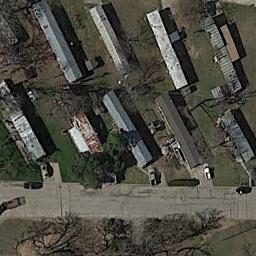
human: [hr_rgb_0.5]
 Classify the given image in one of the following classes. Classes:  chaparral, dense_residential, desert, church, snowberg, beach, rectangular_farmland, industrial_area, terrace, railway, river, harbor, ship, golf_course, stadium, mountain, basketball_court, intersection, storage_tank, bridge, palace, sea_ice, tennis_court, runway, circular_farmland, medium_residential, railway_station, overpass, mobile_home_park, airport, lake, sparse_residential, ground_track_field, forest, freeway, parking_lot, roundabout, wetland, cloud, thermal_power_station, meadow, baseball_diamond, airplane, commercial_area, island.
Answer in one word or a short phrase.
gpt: mobile_home_park